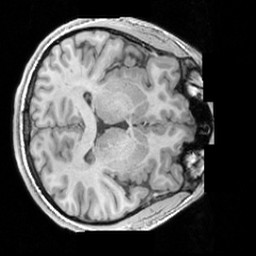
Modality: T1w
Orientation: axial
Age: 26
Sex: male
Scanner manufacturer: siemens
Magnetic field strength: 3 T
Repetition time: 1.63 s
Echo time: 0.00311 s